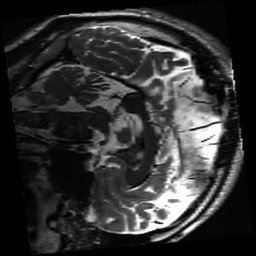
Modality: inplaneT2
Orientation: sagittal